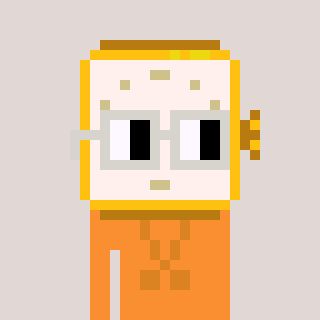
a pixel art character with square light gray glasses, a watch-shaped head and a orange-colored body on a warm background